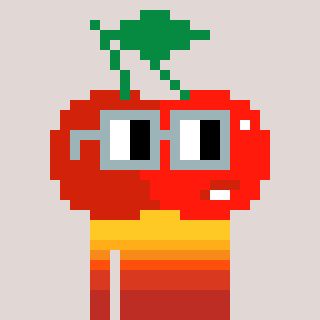
a pixel art character with square dark gray glasses, a cherry-shaped head and a grayscale-colored body on a warm background